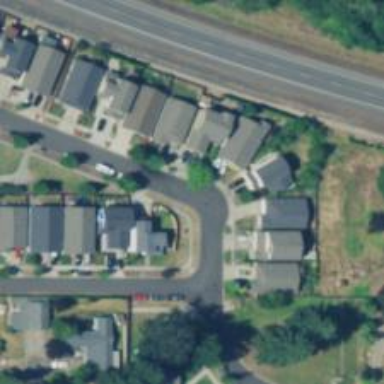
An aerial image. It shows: Residential road with asphalt surface.